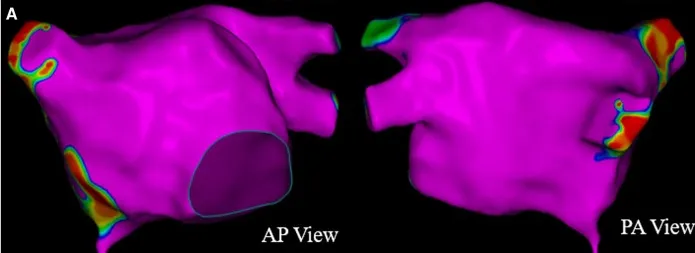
The left atrial voltage map pre.
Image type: radiology (pet)